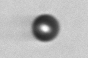
Label: bead